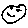
Label: smiley face